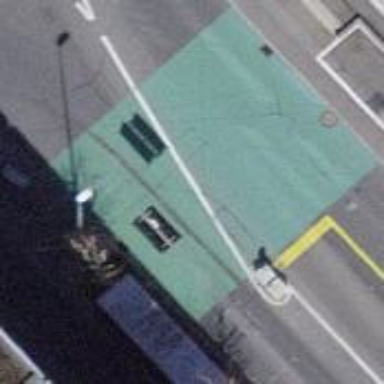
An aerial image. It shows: Marked crossing with surface markings on the road.